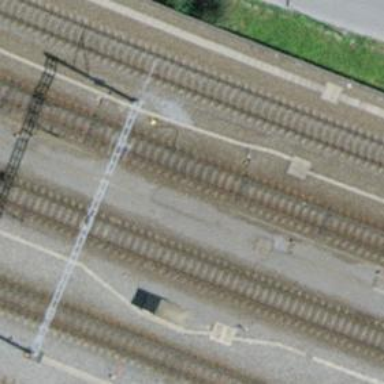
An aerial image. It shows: Railway switch with turnout to the right.